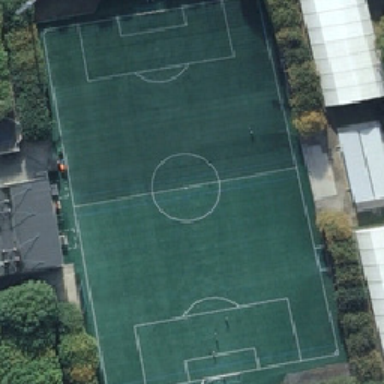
The football ground is next to three white buildings .